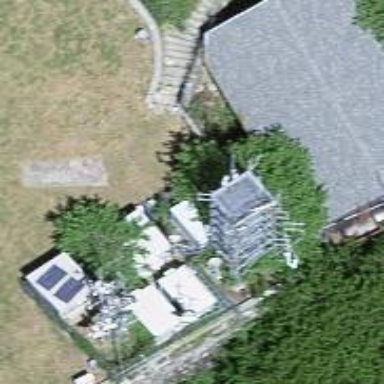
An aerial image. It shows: Communications tower of type communication.